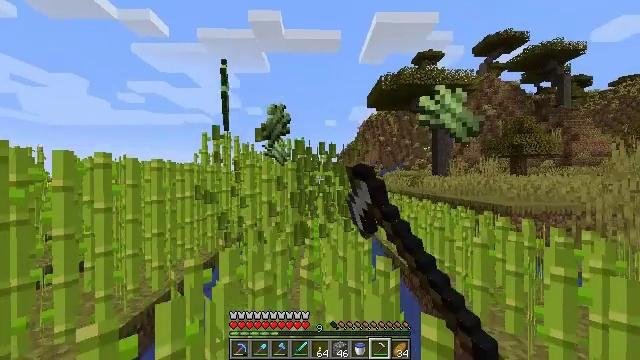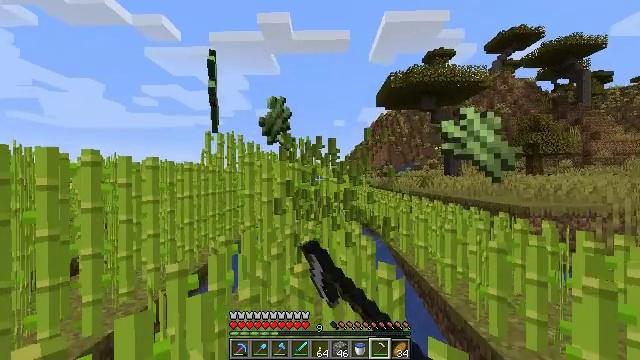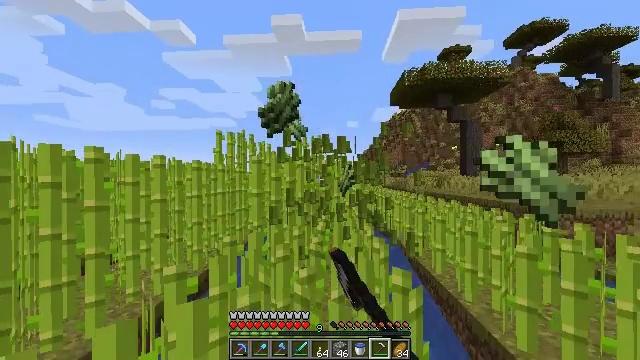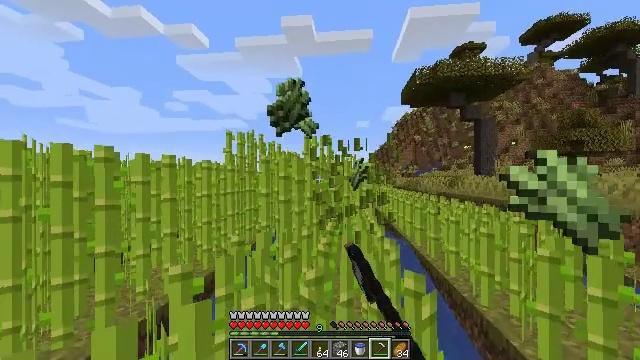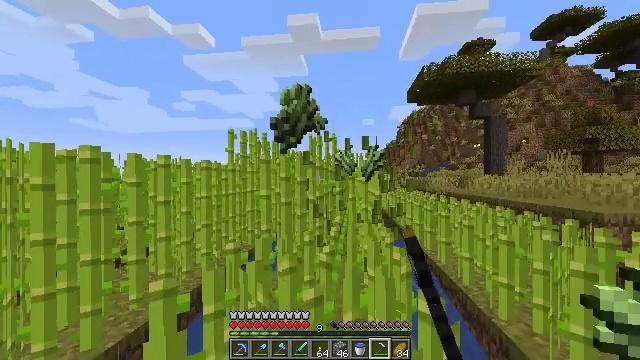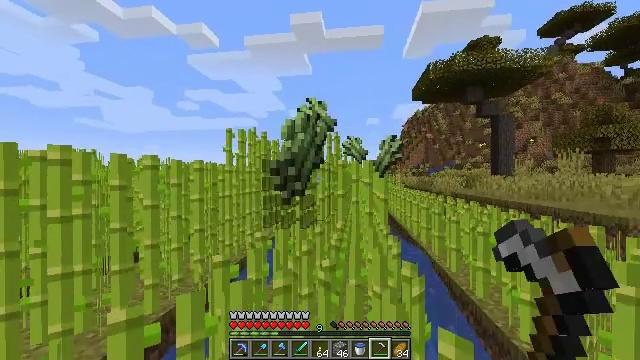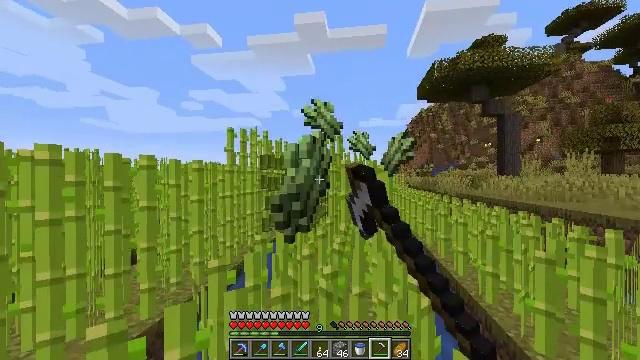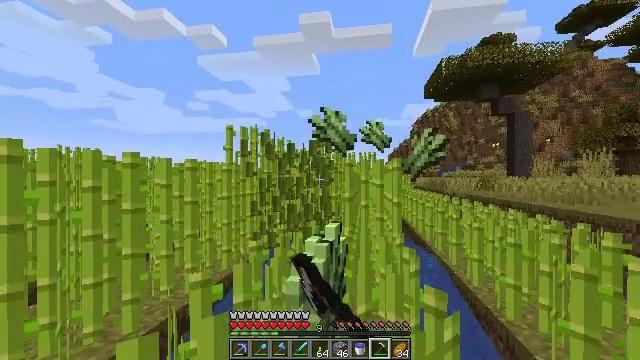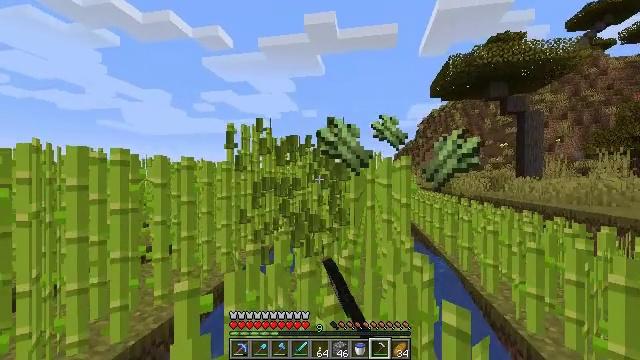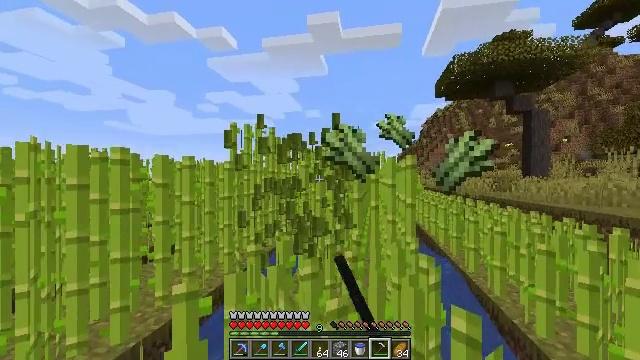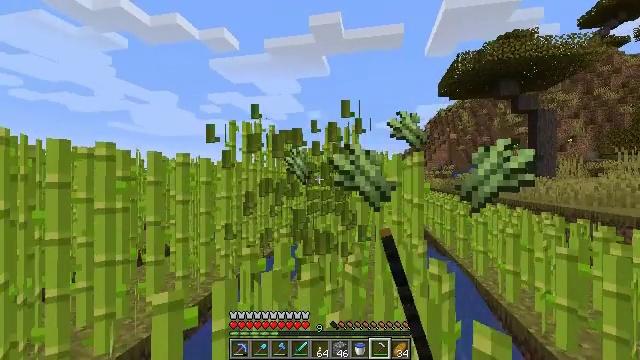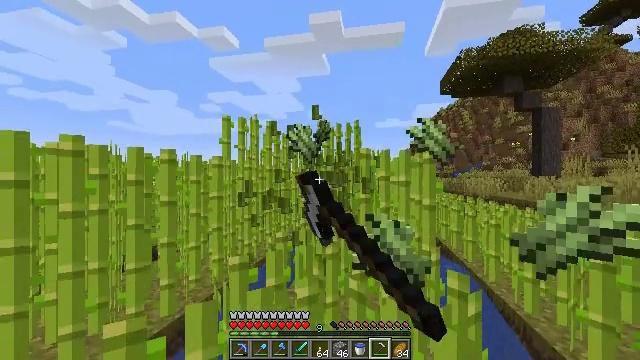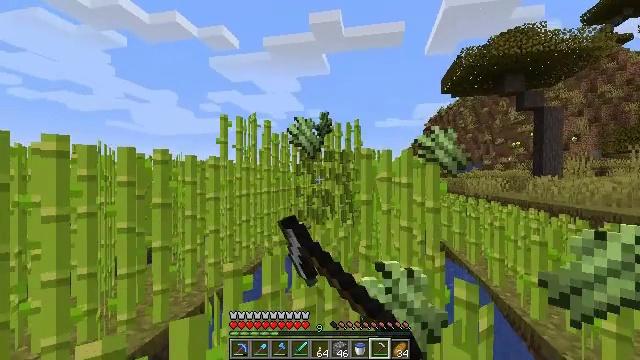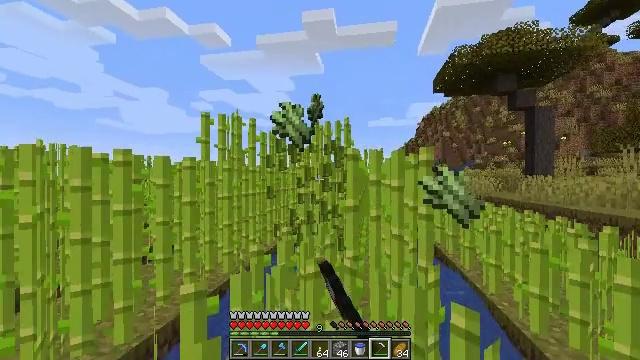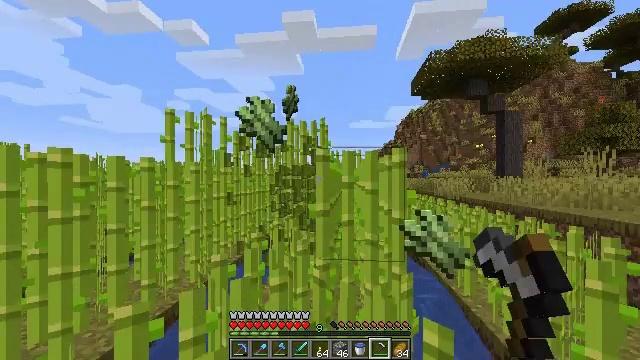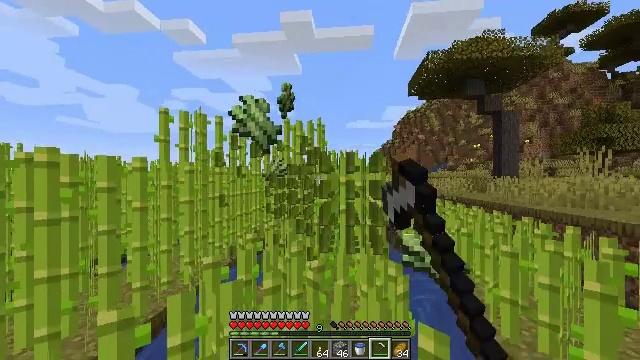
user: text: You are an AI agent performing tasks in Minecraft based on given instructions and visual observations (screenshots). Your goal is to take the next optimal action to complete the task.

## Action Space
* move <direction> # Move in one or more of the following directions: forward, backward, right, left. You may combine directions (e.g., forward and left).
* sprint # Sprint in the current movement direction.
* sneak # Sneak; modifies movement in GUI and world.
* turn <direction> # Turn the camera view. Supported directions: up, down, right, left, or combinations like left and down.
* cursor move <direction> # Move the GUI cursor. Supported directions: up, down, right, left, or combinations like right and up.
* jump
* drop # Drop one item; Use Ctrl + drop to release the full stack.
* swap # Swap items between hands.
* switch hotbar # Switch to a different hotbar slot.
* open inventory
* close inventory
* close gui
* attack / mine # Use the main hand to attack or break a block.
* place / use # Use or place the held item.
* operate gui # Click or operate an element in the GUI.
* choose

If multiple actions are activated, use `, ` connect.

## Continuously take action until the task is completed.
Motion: motion action
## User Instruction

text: Collect sugar cane near water sources.
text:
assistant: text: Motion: move forward, turn left, attack / mine
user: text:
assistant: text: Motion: move forward, turn left, attack / mine
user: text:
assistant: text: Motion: move forward, turn left, attack / mine
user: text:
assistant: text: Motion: move forward, turn left, attack / mine
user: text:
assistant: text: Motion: move forward, attack / mine
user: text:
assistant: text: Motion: move forward, attack / mine
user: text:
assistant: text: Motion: move forward, turn left, attack / mine
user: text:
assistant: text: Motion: move forward, turn left, attack / mine
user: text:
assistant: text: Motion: move forward, attack / mine
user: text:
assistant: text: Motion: move forward, attack / mine
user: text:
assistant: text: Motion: move forward, attack / mine
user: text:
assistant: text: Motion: move forward and move right, attack / mine
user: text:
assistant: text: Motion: move forward and move right, turn right, attack / mine
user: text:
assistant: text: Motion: move forward and move right, turn right, attack / mine
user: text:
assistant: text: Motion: move forward and move right, attack / mine
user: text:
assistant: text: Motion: move forward and move right, attack / mine
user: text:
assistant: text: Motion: move forward, attack / mine
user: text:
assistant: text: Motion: move forward, attack / mine
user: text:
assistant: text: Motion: move forward, turn left, attack / mine
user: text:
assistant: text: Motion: move forward, turn left, attack / mine
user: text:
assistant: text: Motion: move forward, turn left, attack / mine
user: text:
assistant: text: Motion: move forward, turn left, attack / mine
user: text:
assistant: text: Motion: move forward, attack / mine
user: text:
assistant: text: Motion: move forward, attack / mine
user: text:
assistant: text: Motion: move forward, attack / mine
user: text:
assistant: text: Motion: move forward and move right, attack / mine
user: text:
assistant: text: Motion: move forward and move right, attack / mine
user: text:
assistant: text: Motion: move forward and move right, attack / mine
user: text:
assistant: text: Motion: move forward and move right, attack / mine
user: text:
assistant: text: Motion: move forward, turn right, attack / mine